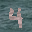
Label: 4